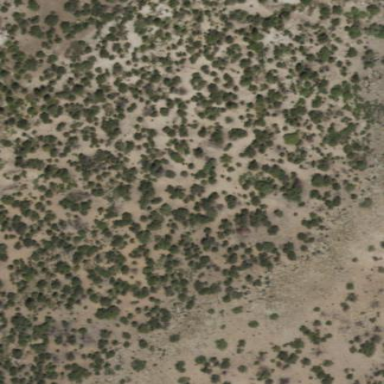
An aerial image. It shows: Area covered in scrub vegetation.